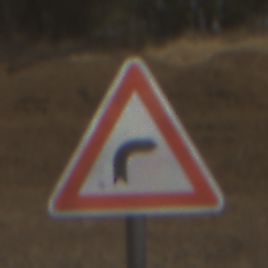
Verkehrszeichen: KurveRechts
Umgebung: Outdoor, Nature
Tageszeit: MorningAfternoon
Wetter: PartlyCloudy
Licht: Natural
Jahreszeit: NotSpecified
Kontrast: HighContrast